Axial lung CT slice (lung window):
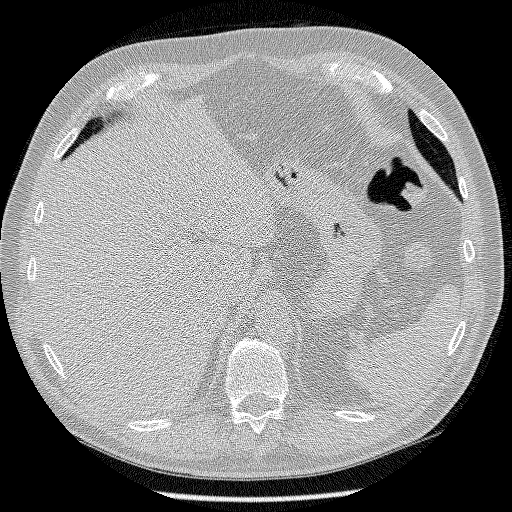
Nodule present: no